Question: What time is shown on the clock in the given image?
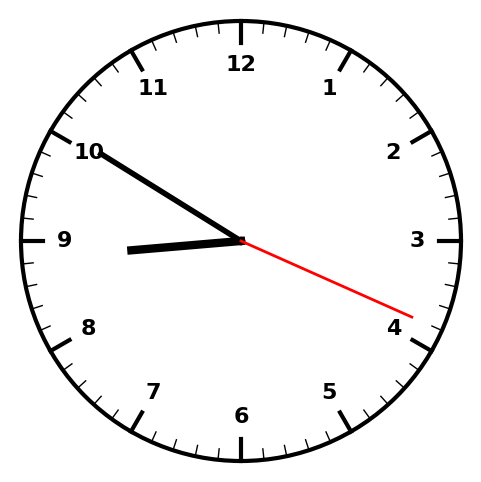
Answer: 08:50:19